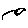
Label: bird